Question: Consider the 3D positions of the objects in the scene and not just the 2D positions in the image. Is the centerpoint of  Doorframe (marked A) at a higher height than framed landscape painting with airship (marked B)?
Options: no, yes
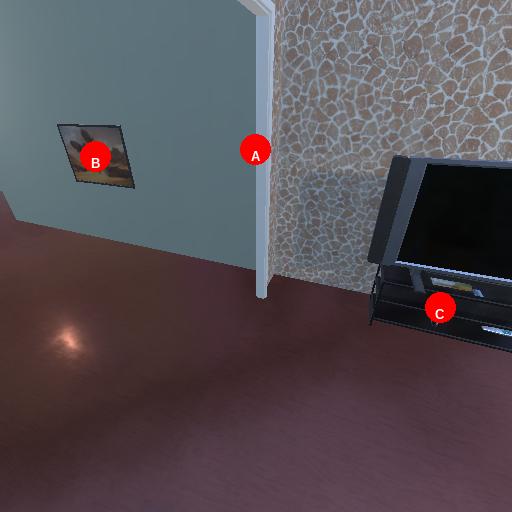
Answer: no